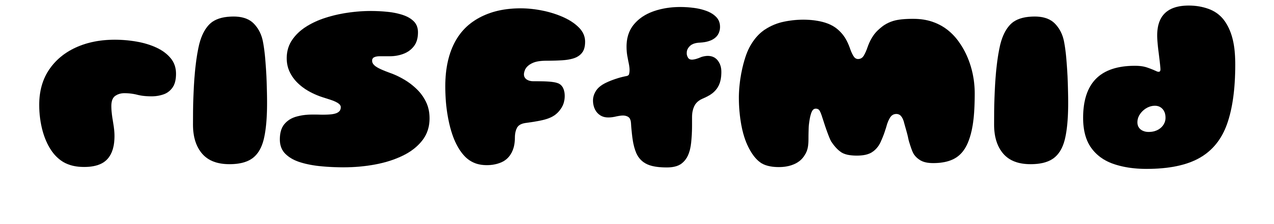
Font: Gluten_Black